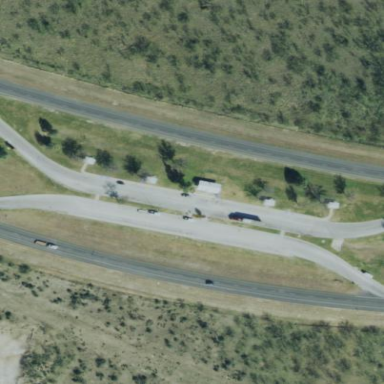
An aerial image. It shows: Rest area along the road with picnic tables.